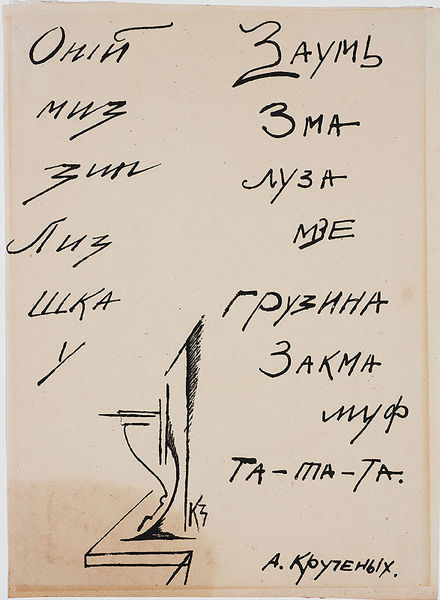
Titel: A Futuristic Poem: Oni miz zmi Liz shka, A Futuristic Poem: Oni miz zmi Liz shka
Künstler: Aleksei Kruchenykh
Standort: Amherst (Massachusetts, USA)
Institution: Mead Art Museum, Amherst College
Schlagwörter: schwarz, skizze, zeichen, zeichnung, beige, schrift, düster, linien, white, black, table, denkend, tusche, gebilde, buchstaben, worte, entwurf, hand, greek, griechisch, drawing, paper, black and white, cubist, line, sketch, design, pen, writing, typografie, wort, letters, abstract, letter, russisch, music, ink, notes, signature, detail, museum, study, geometric, signs, pen and ink, calligraphy, rätselhaft, kyrillisch, avant-garde, page, latin, russian, spontan, text, short, diagram, maths, words, written, sign, poetry, akkurat, constructivism, numbers, k, corner, symbols, notebook, twentieth century, edge, handwriting, cyrillic, sktech, signed, language, constructivist, terror plan, shopping list, tamata, fu, word, poem, zaum, nonsense, alphabet, foreign, name, note, bw, black ink, list, ohin, aybe, type, sconce, a. kpyzehdix, mea, write, names, penmenship, a, initiativ, unverständlich, currency, currencies, crylic, sysmobls, wrtie, signatures, agreement, onon, mwz, z